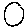
Label: circle